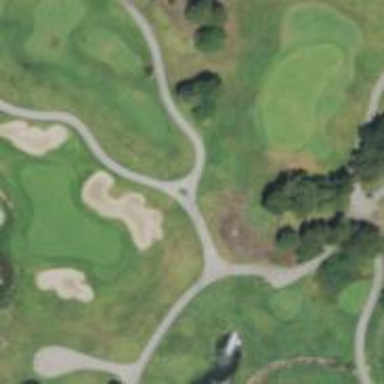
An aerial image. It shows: Footway path at Eagle Vines Golf Course.